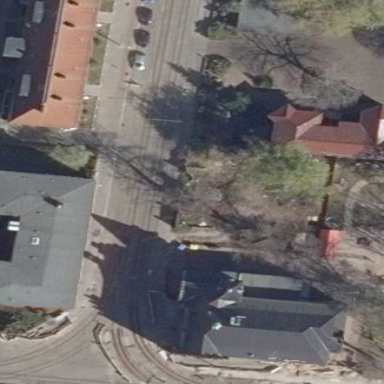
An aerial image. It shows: Kindergarten.